Question: I would like to launch 'com.google.android.feedback.FeedbackActivity' for my application. Like it happens in Hangouts application.
Does anyone knows which extras I need to pass to do so?

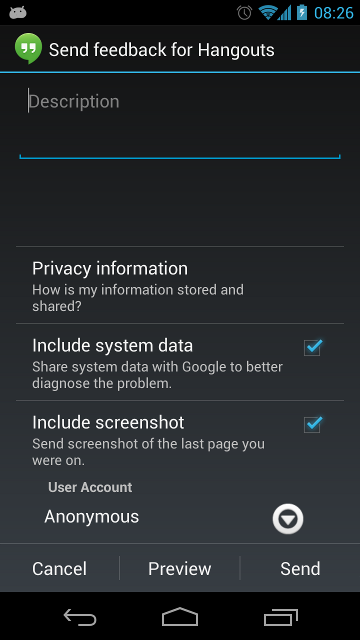
Answer: So it seems that this is possible, bur report is not visible in Developer console.
'''
@TargetApi(Build.VERSION_CODES.ICE_CREAM_SANDWICH)
protected Intent prepareIcsFeedbackIntent(Activity activity, PackageManager packageManager) {
ApplicationErrorReport localApplicationErrorReport = new ApplicationErrorReport();
localApplicationErrorReport.packageName = activity.getPackageName();
localApplicationErrorReport.type = 11;
localApplicationErrorReport.installerPackageName = packageManager.getInstallerPackageName(
localApplicationErrorReport.packageName);
return getAppErrortIntent().putExtra(Intent.EXTRA_BUG_REPORT, localApplicationErrorReport);
}
@TargetApi(Build.VERSION_CODES.ICE_CREAM_SANDWICH)
protected Intent getAppErrortIntent() {
Intent localIntent = new Intent(Intent.ACTION_APP_ERROR)
.addCategory(Intent.CATEGORY_DEFAULT)
.addFlags(Intent.FLAG_ACTIVITY_NEW_TASK);
return localIntent;
}
'''